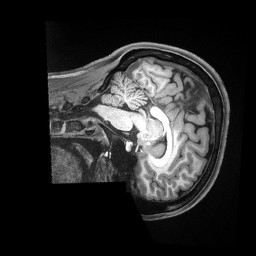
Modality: T1w
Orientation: sagittal
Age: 21
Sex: female
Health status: ill
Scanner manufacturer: siemens
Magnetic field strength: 3 T
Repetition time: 2.5 s
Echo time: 0.00181 s